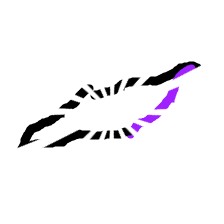
Shape: parallelogram